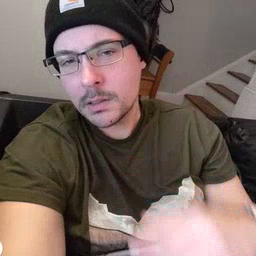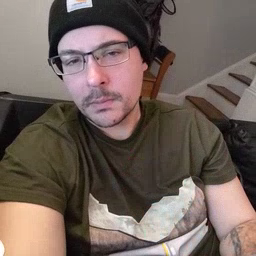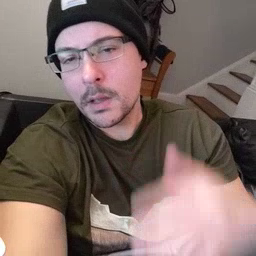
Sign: bee